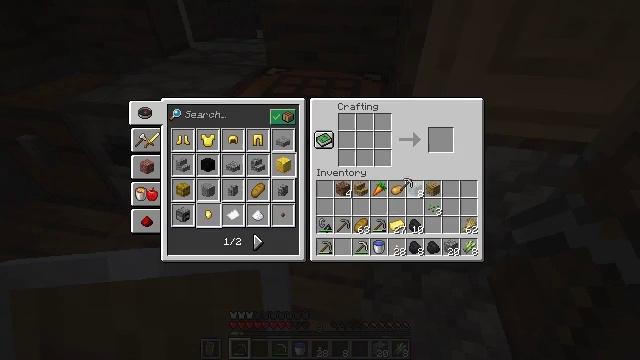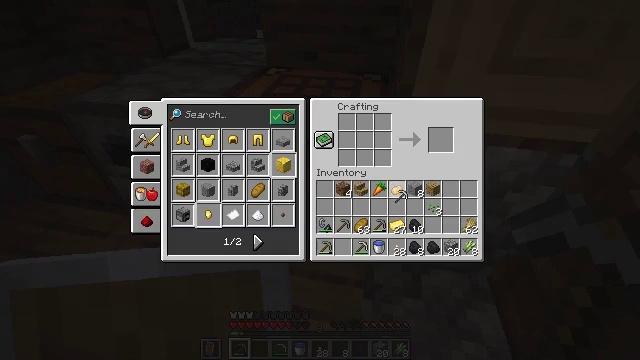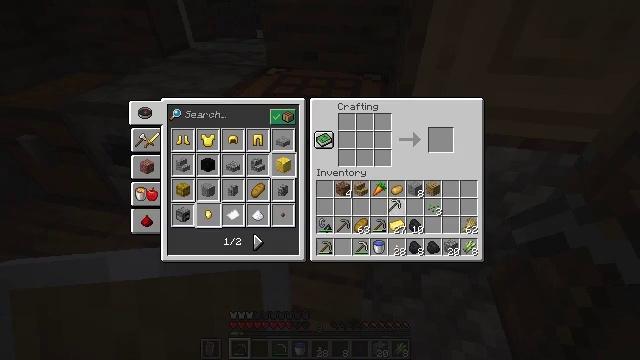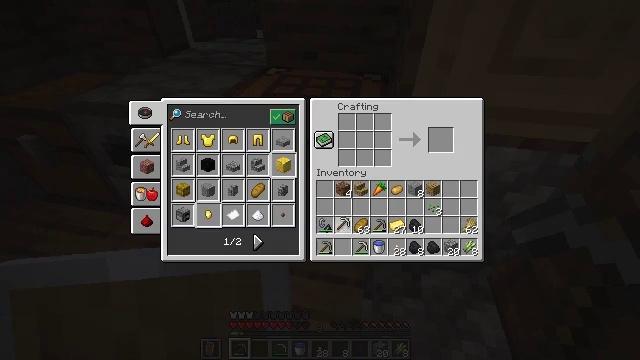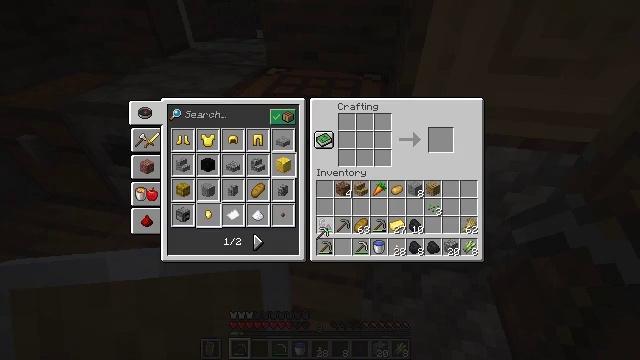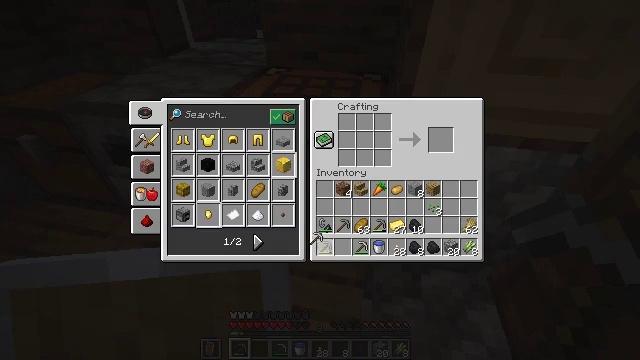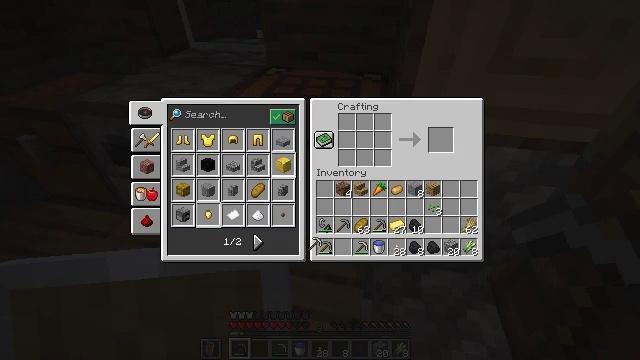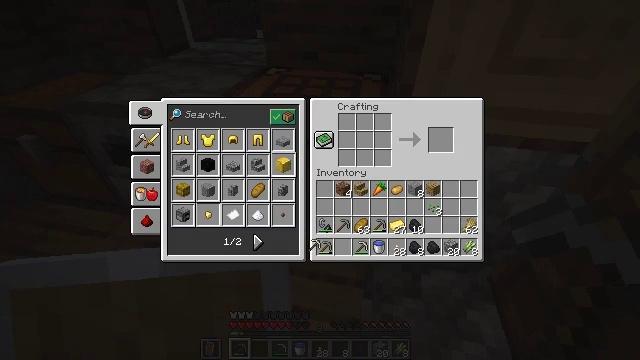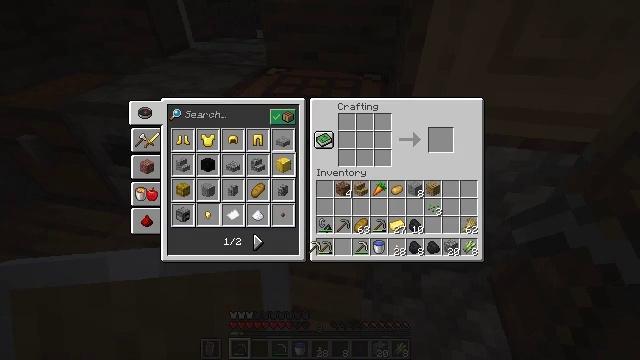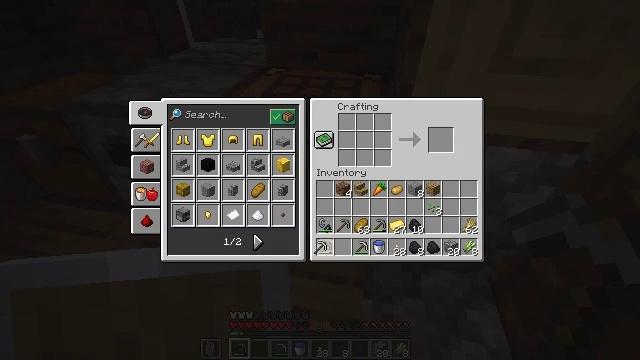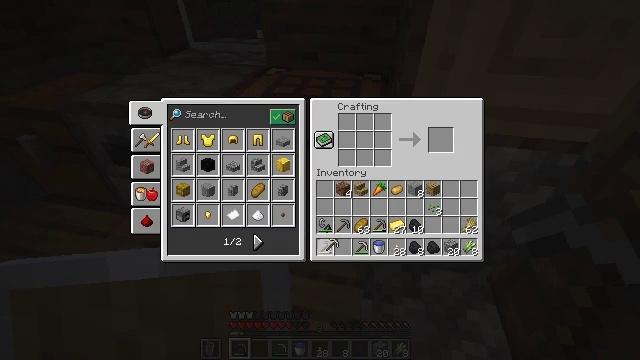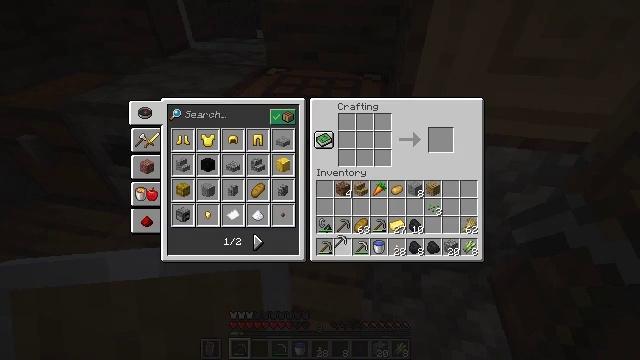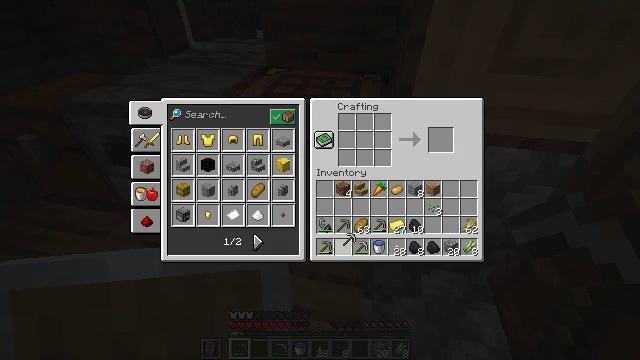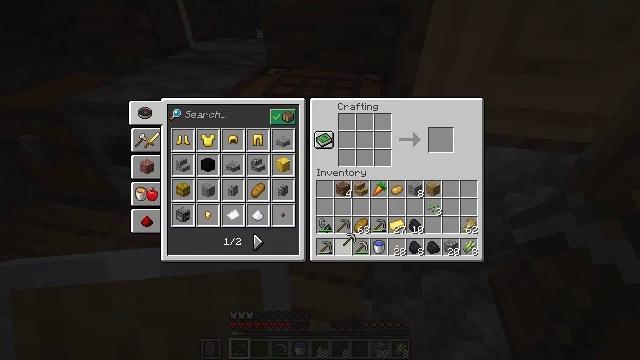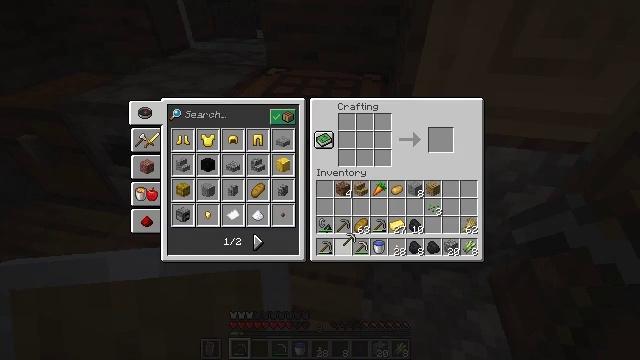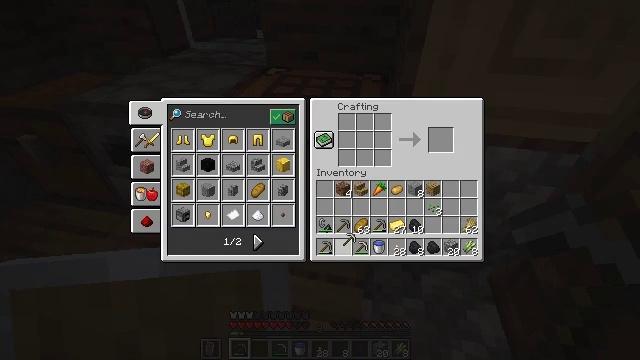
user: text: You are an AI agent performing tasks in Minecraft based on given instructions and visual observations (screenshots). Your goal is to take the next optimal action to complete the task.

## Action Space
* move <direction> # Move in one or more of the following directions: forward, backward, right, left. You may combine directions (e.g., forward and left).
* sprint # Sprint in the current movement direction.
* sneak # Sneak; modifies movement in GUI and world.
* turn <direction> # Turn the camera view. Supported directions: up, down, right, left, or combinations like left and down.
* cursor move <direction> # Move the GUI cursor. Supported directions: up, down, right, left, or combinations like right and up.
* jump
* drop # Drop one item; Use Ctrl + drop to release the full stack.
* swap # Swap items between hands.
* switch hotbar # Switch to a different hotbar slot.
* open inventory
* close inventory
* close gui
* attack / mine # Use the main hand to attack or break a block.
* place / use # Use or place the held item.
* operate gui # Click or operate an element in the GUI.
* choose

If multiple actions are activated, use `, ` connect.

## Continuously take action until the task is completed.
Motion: motion action
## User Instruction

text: Create a golden chestplate with gold ingots at the crafting table.
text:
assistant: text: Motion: turn down
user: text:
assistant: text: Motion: turn down
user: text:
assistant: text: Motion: turn left and down
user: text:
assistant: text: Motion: turn left and down
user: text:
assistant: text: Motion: no_op
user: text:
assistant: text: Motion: no_op
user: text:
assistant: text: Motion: no_op
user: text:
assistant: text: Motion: no_op
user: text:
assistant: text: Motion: no_op
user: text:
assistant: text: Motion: turn right
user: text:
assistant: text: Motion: turn right
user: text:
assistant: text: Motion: turn right
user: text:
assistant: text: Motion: no_op
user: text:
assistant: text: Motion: no_op
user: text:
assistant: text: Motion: attack / mine
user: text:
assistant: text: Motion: attack / mine
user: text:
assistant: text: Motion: attack / mine
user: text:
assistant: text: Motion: attack / mine
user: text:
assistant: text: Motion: attack / mine
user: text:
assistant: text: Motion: no_op
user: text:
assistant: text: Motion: no_op
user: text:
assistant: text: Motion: no_op
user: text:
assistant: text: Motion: no_op
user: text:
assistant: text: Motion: no_op
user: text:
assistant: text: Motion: no_op
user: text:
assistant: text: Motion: no_op
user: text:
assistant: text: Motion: no_op
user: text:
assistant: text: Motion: turn up
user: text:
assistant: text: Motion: turn left and up
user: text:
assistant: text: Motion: turn left and up